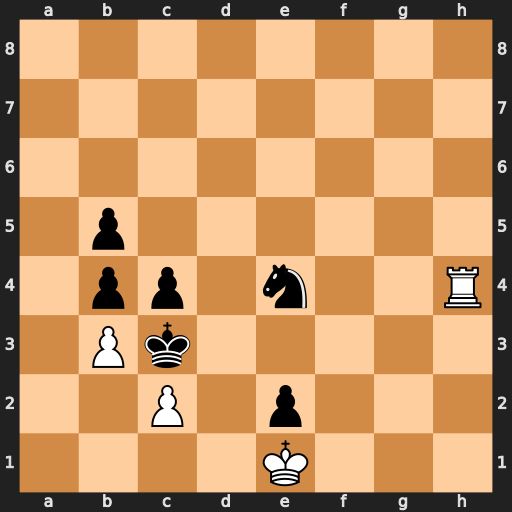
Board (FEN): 8/8/8/1p6/1pp1n2R/1Pk5/2P1p3/4K3
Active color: w
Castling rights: -
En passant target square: -
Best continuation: Rxe4 cxb3 cxb3